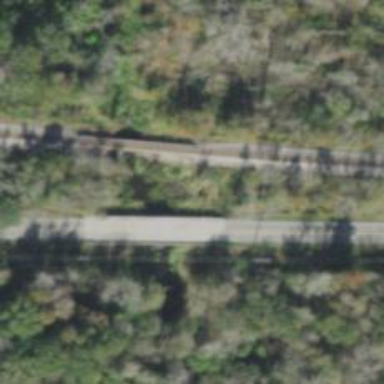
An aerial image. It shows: Bridge over railway line.